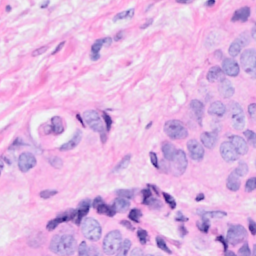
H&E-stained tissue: Breast